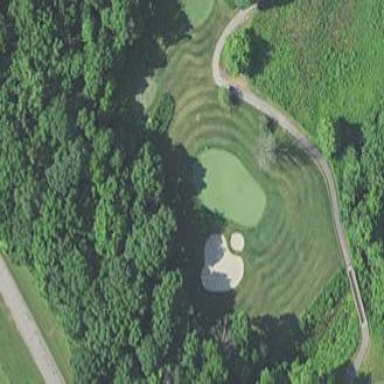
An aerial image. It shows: Rough grassy area used for golf.